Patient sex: F
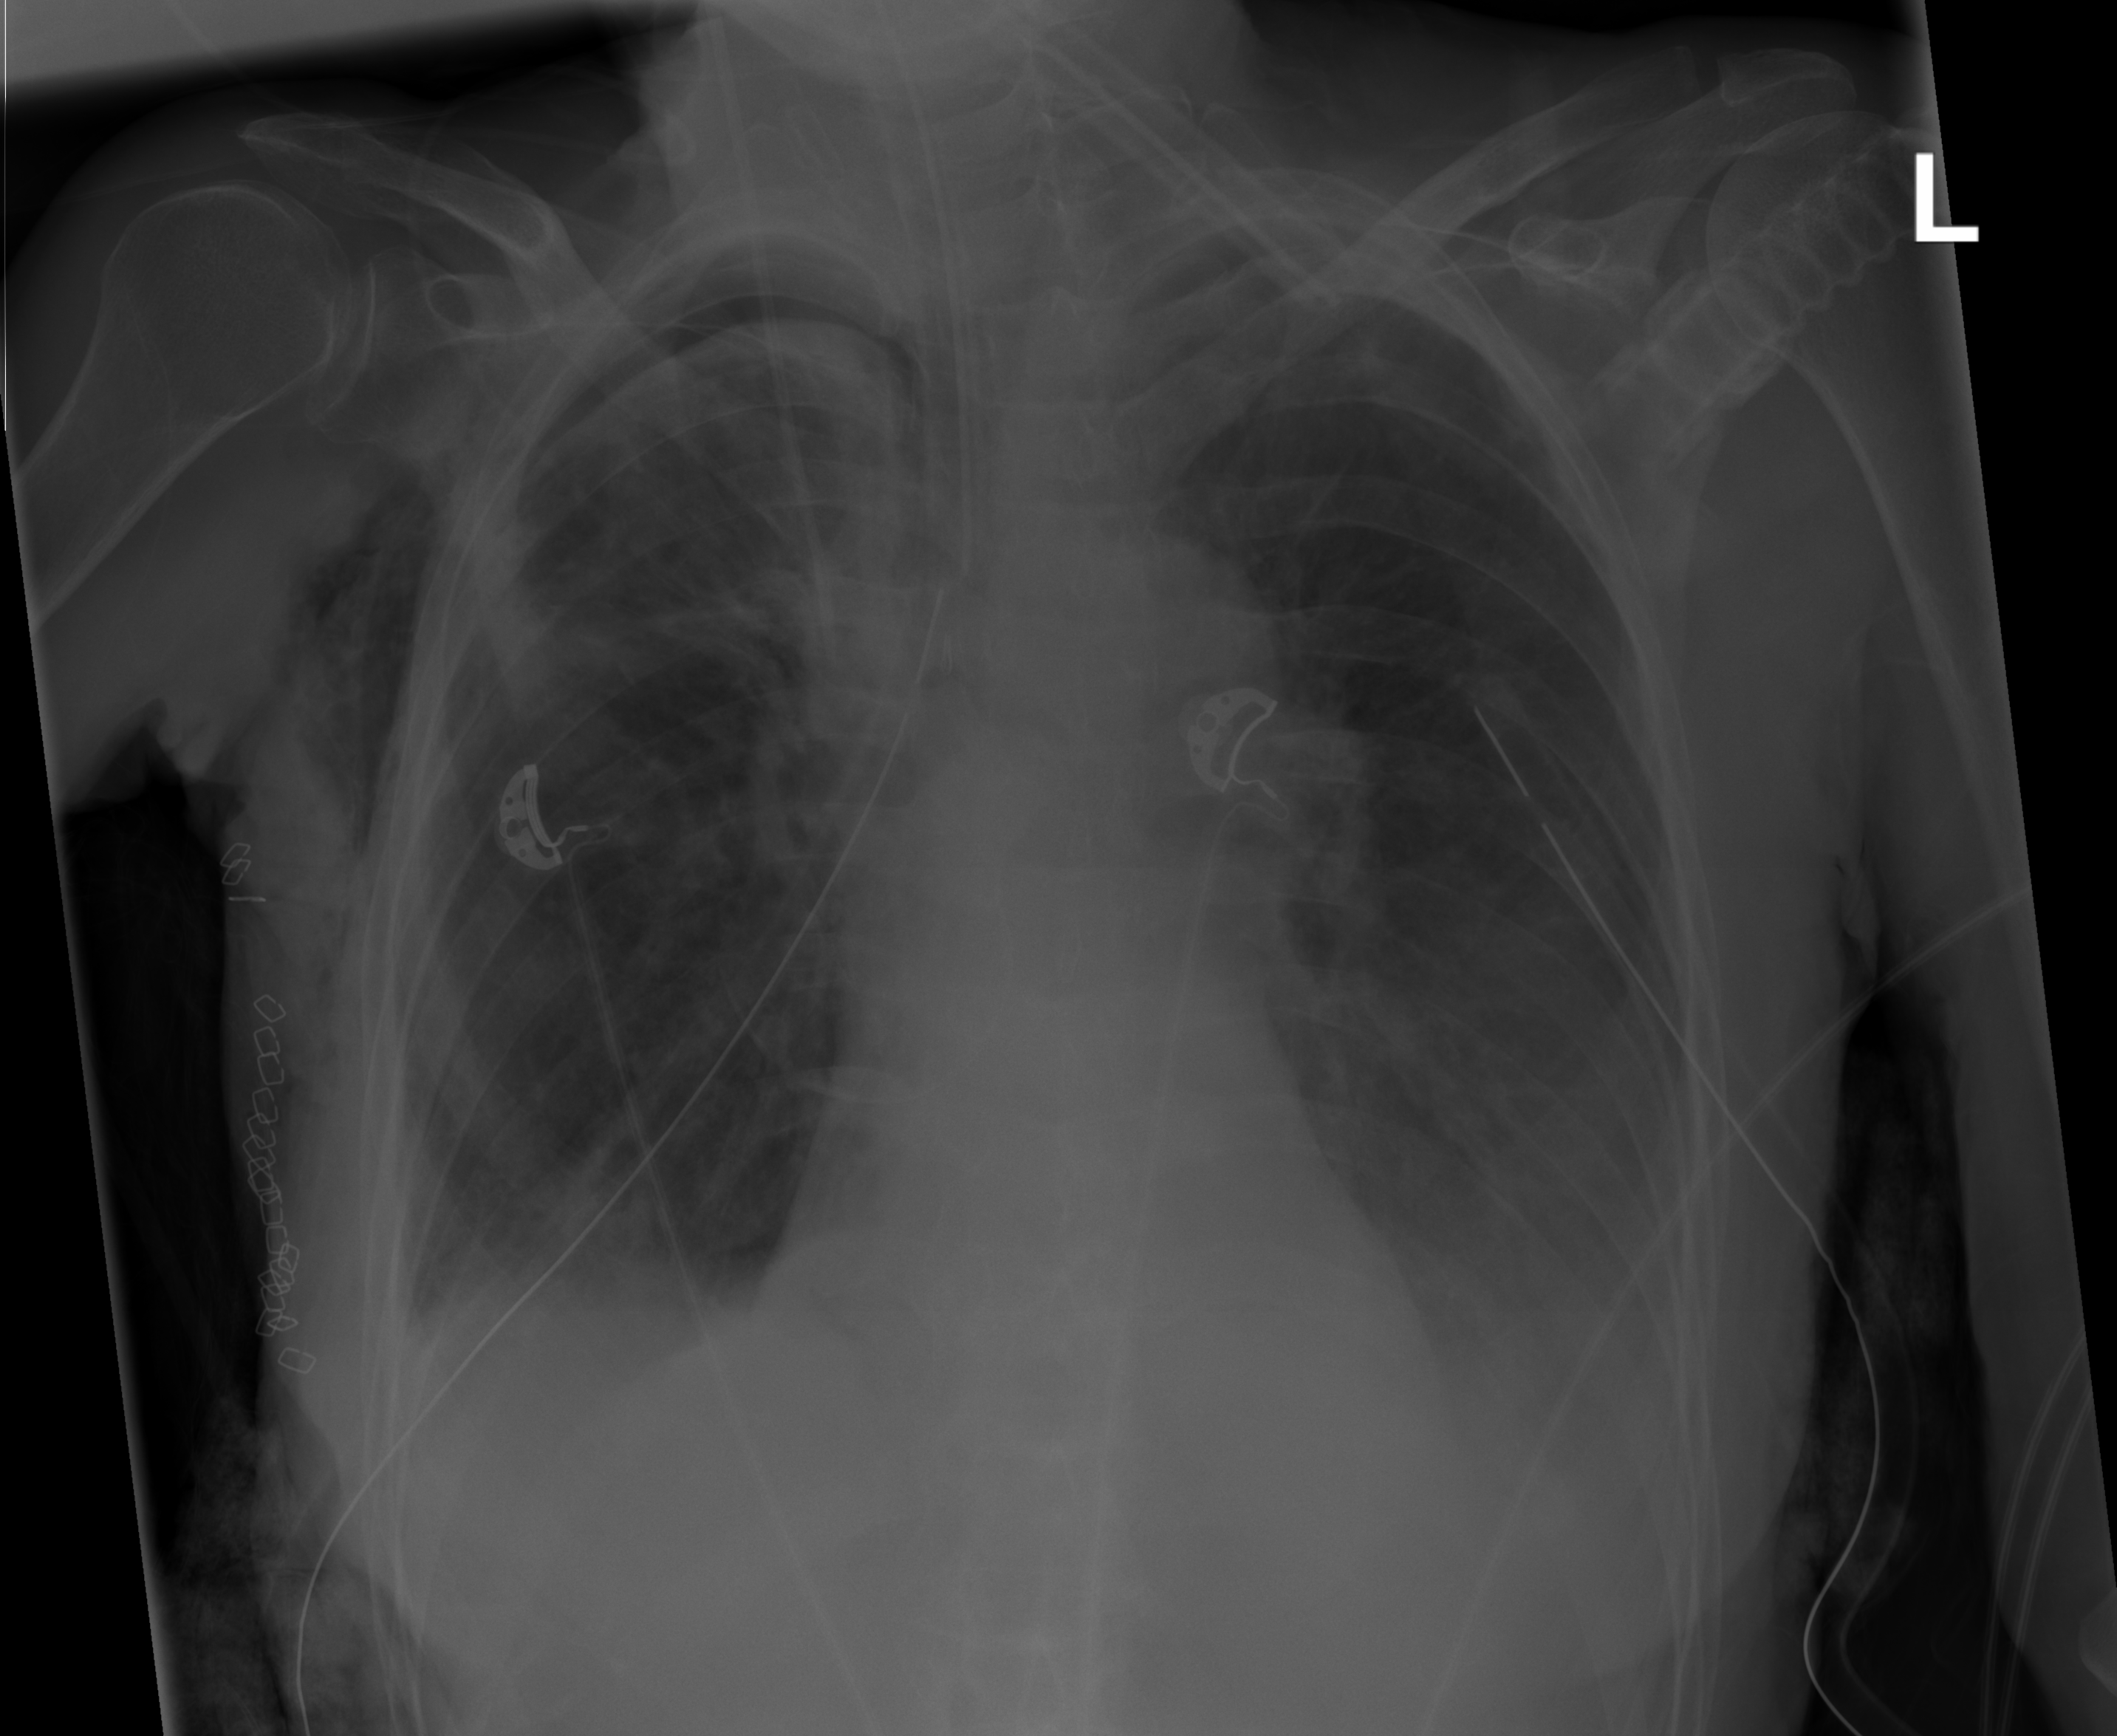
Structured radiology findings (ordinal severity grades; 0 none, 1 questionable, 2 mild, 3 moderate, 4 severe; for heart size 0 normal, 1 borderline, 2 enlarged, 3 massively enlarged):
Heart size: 0
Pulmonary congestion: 0
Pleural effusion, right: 2
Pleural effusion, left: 2
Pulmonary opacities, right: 0
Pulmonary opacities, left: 0
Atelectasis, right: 2
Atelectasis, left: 2